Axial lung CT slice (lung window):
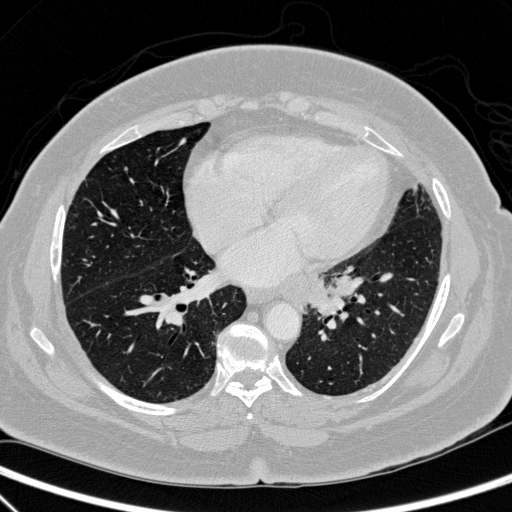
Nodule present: no